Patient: sex F, age 39
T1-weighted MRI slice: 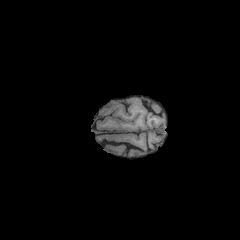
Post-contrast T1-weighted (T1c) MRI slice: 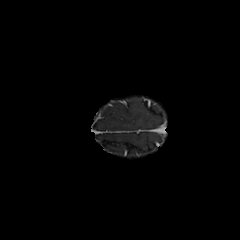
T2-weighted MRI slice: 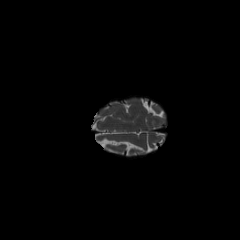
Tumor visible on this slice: no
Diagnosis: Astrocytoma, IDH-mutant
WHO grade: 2